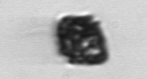
Label: Kryptoperidinium_triquetrum